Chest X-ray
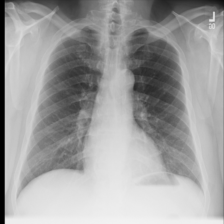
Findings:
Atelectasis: negative
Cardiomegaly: negative
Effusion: negative
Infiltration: negative
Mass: negative
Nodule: negative
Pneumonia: negative
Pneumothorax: negative
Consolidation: negative
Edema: negative
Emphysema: negative
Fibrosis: negative
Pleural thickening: negative
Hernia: negative